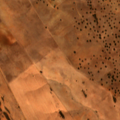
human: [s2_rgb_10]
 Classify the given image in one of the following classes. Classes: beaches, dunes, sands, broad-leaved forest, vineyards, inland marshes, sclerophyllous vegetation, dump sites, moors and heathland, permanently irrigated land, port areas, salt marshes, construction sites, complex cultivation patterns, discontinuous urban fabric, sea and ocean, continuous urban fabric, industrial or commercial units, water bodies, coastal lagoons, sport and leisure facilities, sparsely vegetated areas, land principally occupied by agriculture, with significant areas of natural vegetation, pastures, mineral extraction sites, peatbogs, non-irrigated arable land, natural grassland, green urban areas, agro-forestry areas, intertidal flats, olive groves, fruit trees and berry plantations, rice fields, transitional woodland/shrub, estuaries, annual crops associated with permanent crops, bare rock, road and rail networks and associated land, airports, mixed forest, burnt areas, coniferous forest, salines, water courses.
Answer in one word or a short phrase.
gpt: non-irrigated arable land, land principally occupied by agriculture, with significant areas of natural vegetation, agro-forestry areas